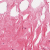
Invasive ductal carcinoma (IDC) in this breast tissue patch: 0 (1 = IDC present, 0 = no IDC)